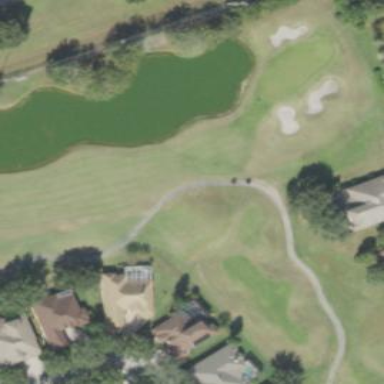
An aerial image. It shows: Water hazard in golf course. The hazard is natural water feature.